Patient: sex F, age 74
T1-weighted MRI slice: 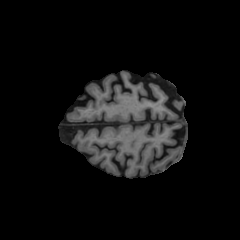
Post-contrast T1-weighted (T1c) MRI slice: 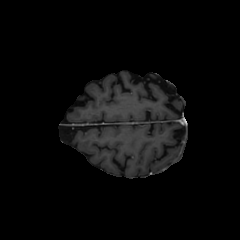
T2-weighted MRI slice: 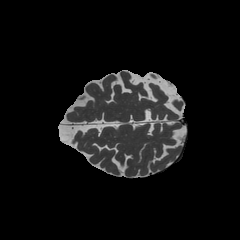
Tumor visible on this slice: no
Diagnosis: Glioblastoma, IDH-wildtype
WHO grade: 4